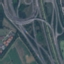
Land use / land cover: Highway